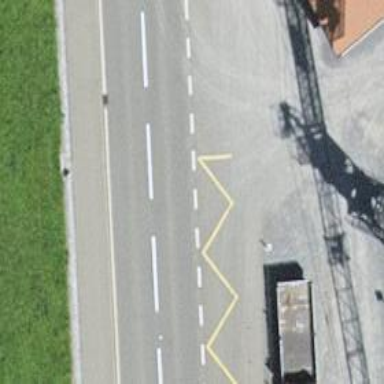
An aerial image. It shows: Bus stop with platform for public transport.